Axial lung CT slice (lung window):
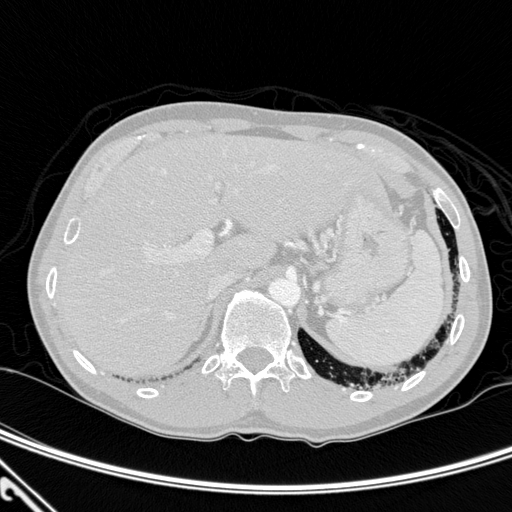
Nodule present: no